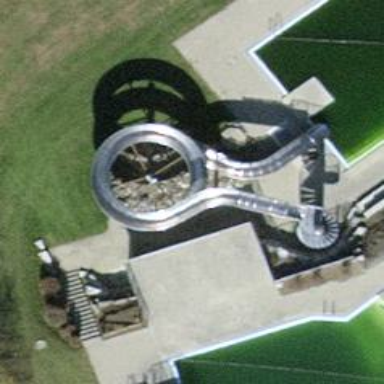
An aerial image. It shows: Water slide attraction.